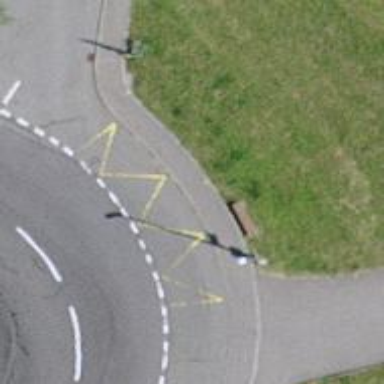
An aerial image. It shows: Bus stop with platform for public transport.